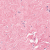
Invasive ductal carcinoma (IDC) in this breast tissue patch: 0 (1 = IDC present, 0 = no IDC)